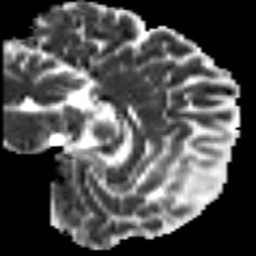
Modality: MD
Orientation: sagittal
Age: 26
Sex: male
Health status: healthy
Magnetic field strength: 3 T
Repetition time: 8.4 s
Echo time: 0.0926 s